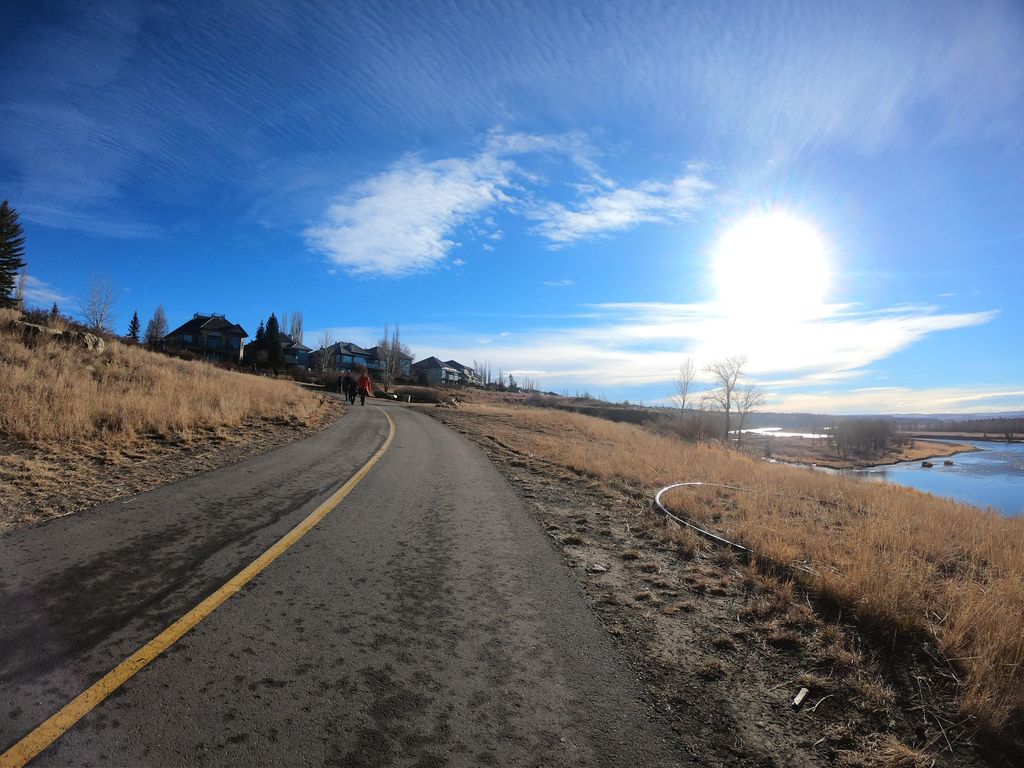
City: calgary